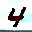
Label: 4